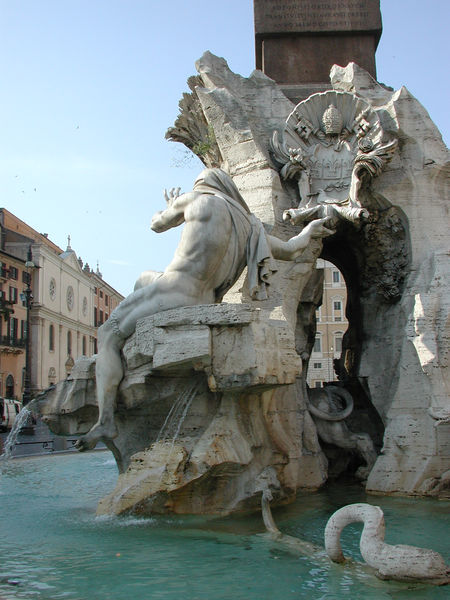
Titel: Vierströmebrunnen
Künstler: Giovanni Lorenzo Bernini
Standort: Rom, Piazza Navona (EU - I - Latium)
Schlagwörter: felsen, mann, wasser, sitzen, hut, marmor, tuch, barock, figur, brunnen, statue, ente, schwan, fels, kartusche, foto, strahl, rom, rolle, wappen, obelisk, grotte, tiara, wasserstrahl, löwe, schlüssel, bernini, schlnage, waaserspeier